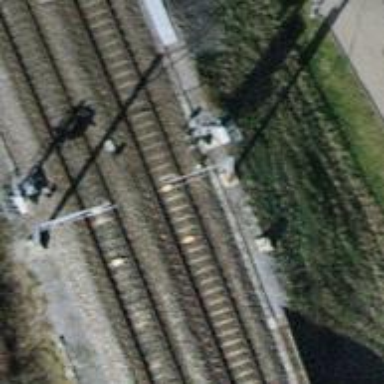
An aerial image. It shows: Railway signal.